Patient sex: M
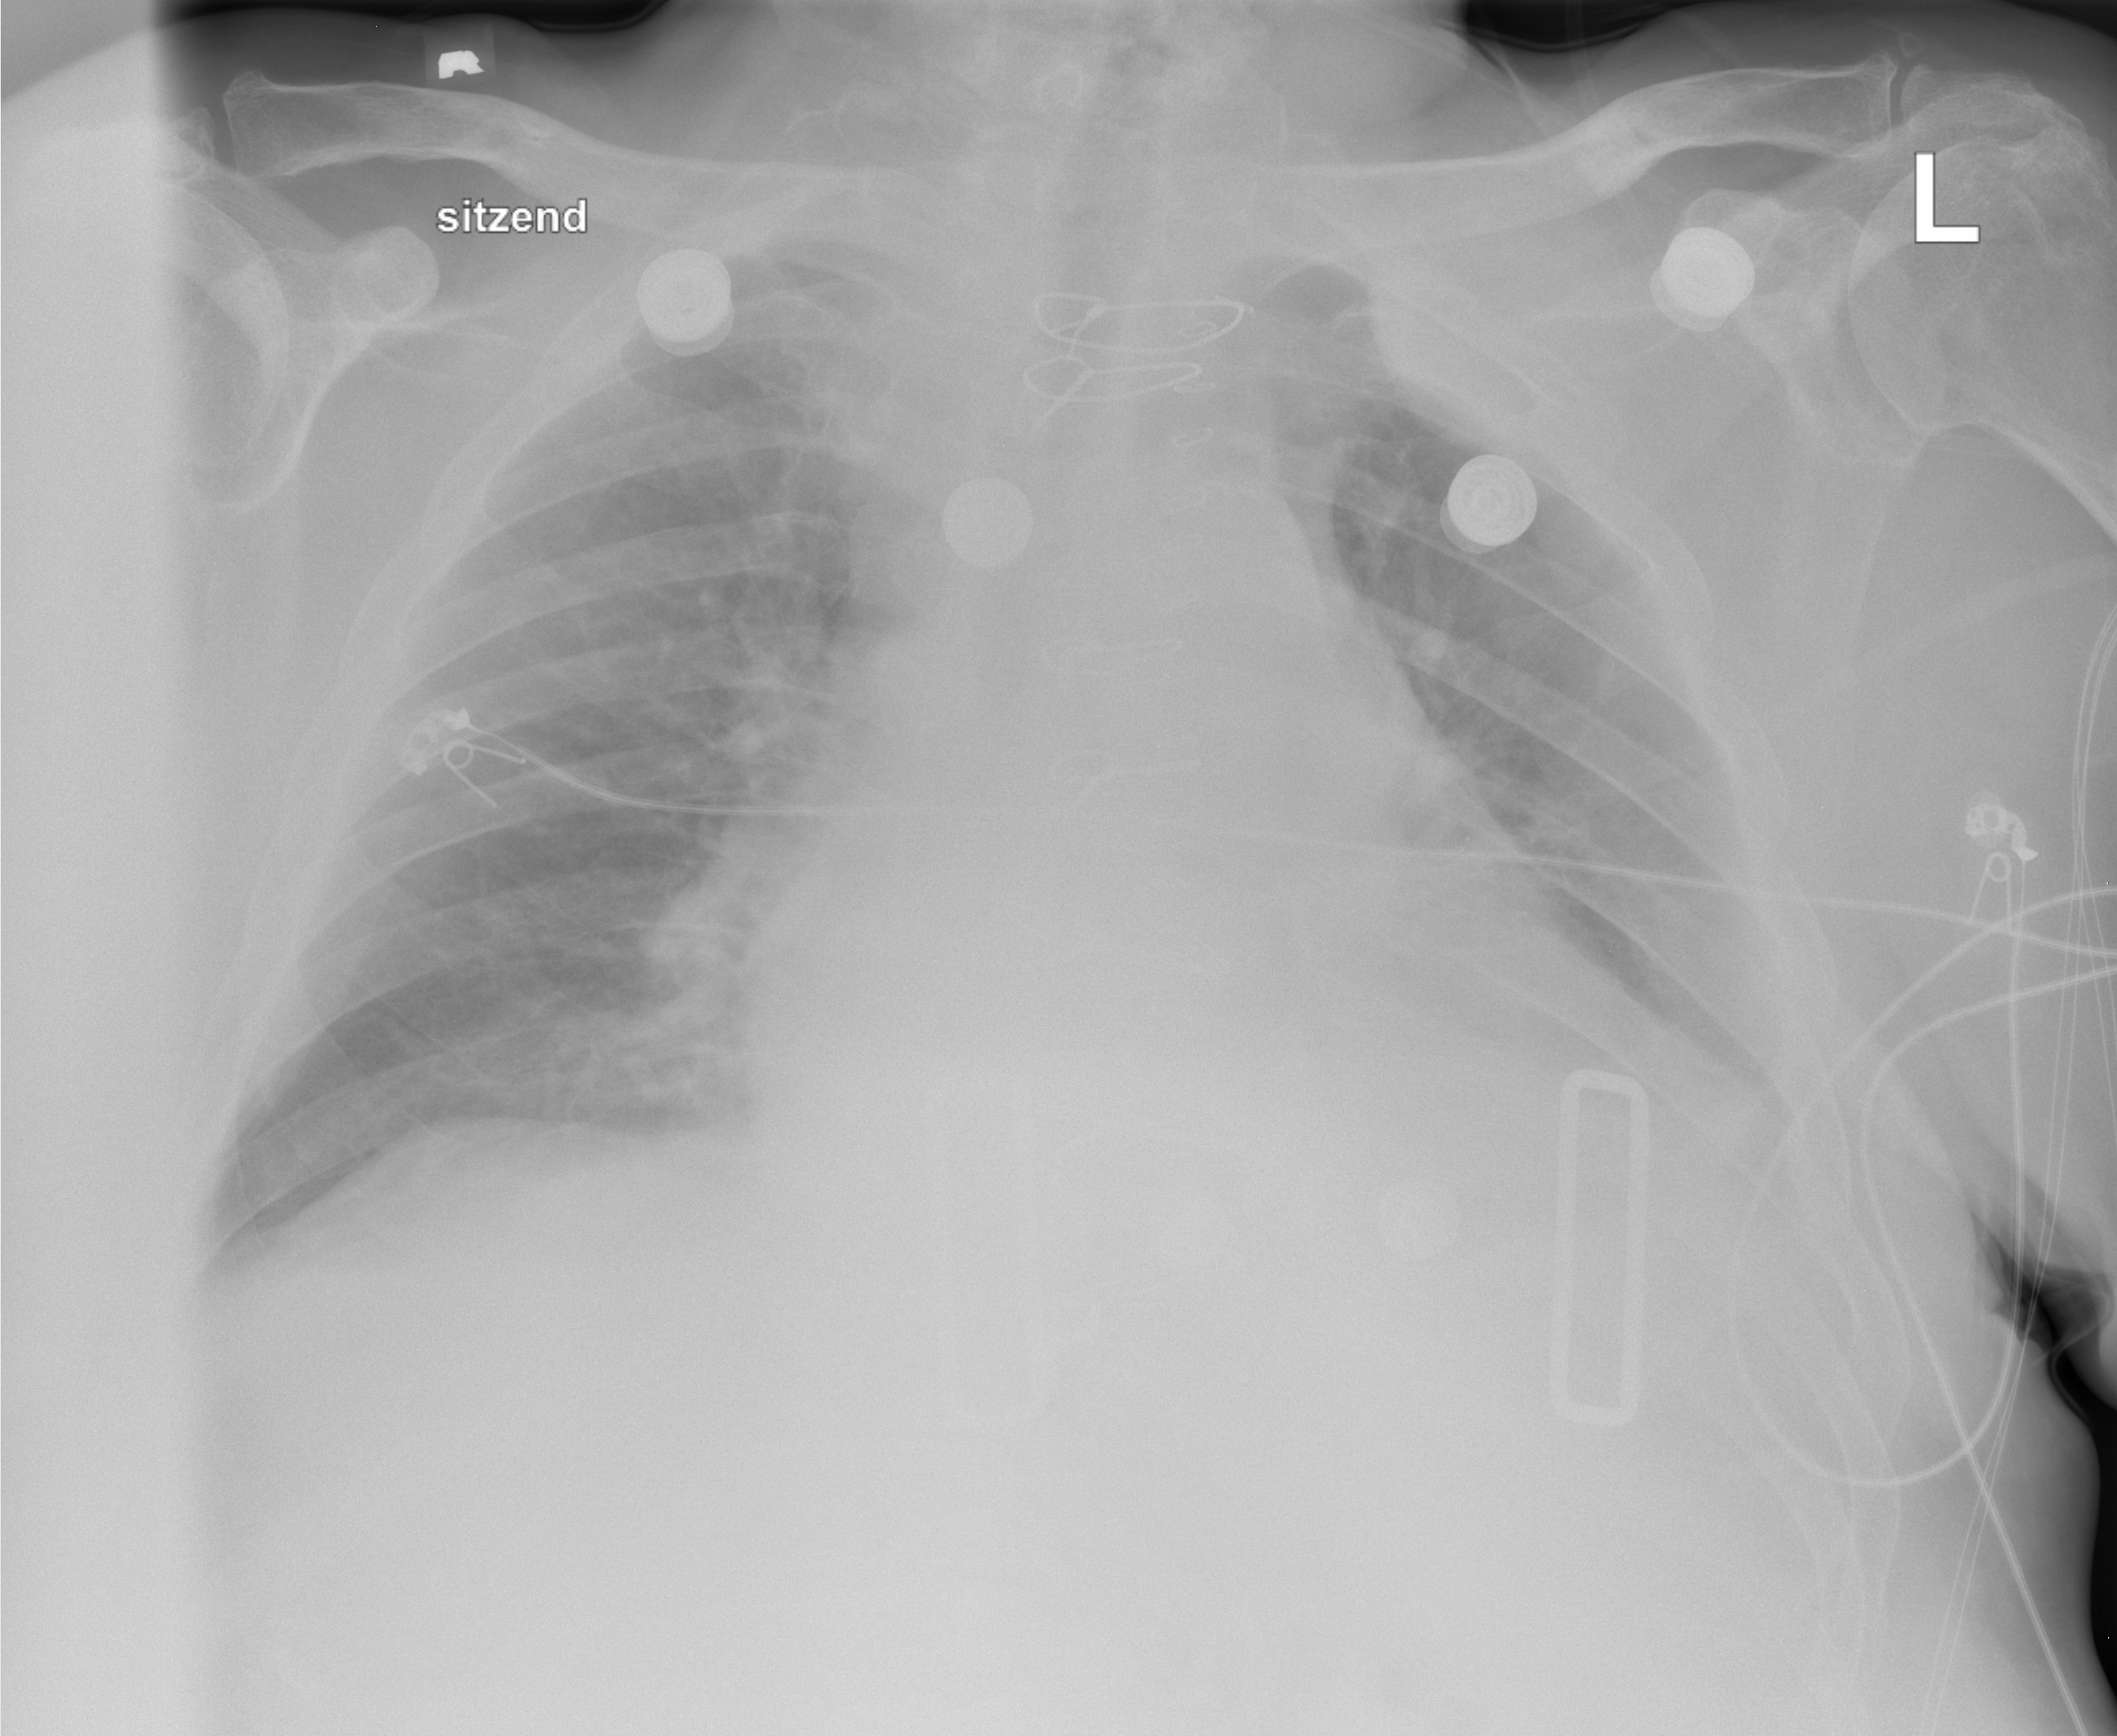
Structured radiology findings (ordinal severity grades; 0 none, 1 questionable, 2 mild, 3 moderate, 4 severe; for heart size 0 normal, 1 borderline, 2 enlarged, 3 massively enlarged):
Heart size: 2
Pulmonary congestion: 0
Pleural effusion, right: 1
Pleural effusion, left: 2
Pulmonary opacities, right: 0
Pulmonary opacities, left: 0
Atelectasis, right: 0
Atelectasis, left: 2